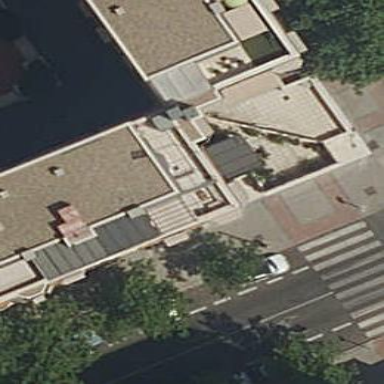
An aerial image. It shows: Part of building.